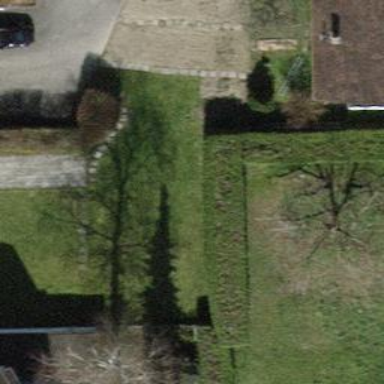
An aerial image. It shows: Hedge acting as barrier.